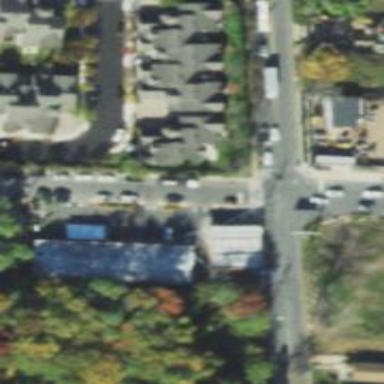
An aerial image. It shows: Convenience shop.